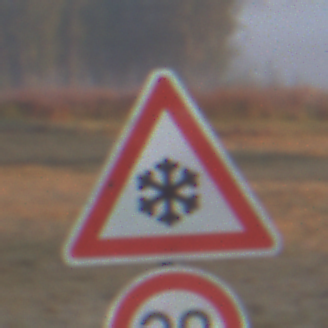
Verkehrszeichen: SchneeOderEisglaette
Zusatzzeichen unten: Geschwindigkeit30
Umgebung: Outdoor, Nature
Tageszeit: Dawn
Wetter: Clear
Licht: Natural
Jahreszeit: NotSpecified
Kontrast: LowContrast